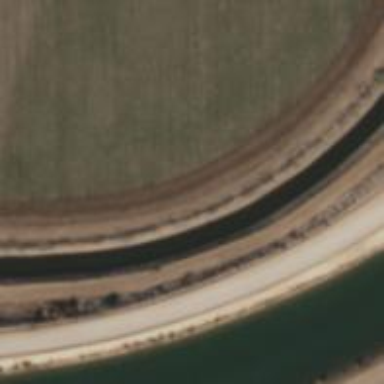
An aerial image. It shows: Canal.